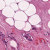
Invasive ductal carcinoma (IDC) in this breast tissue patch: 0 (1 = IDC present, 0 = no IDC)